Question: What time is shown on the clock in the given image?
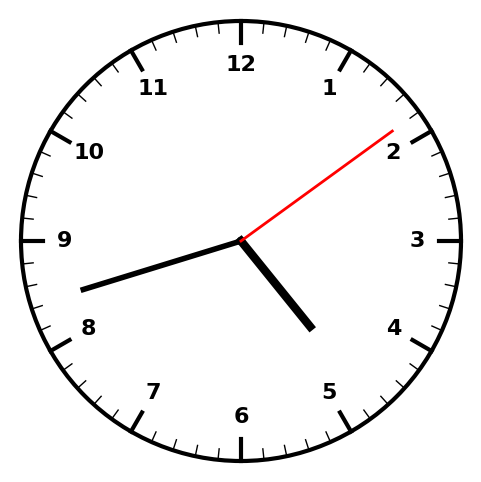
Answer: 04:42:09